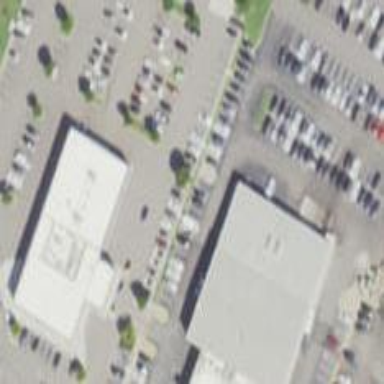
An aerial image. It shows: Car repair shop.